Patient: sex F, age 33
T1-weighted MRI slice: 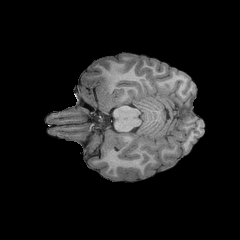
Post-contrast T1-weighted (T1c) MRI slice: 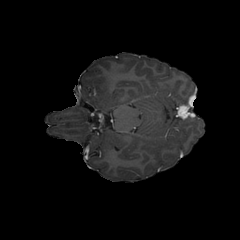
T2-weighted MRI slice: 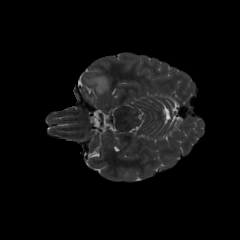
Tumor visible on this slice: yes
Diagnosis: Astrocytoma, IDH-mutant
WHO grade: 2